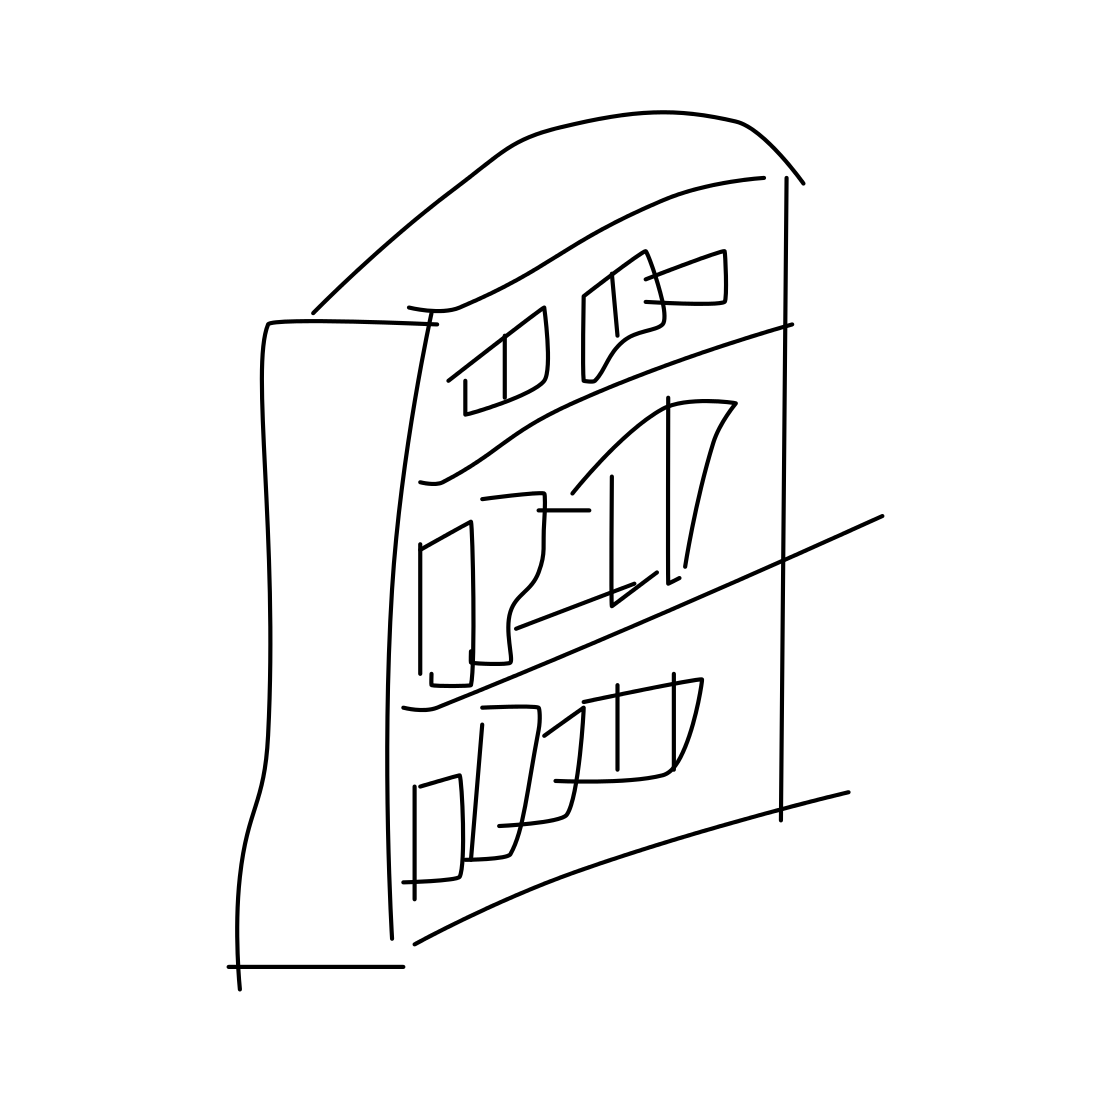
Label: bookshelf